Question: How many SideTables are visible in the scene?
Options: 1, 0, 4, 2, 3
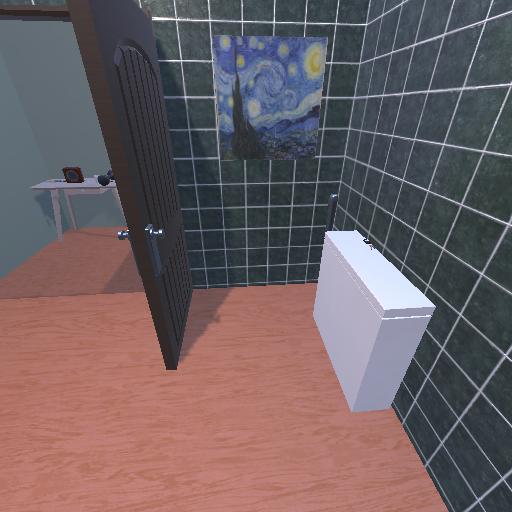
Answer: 1